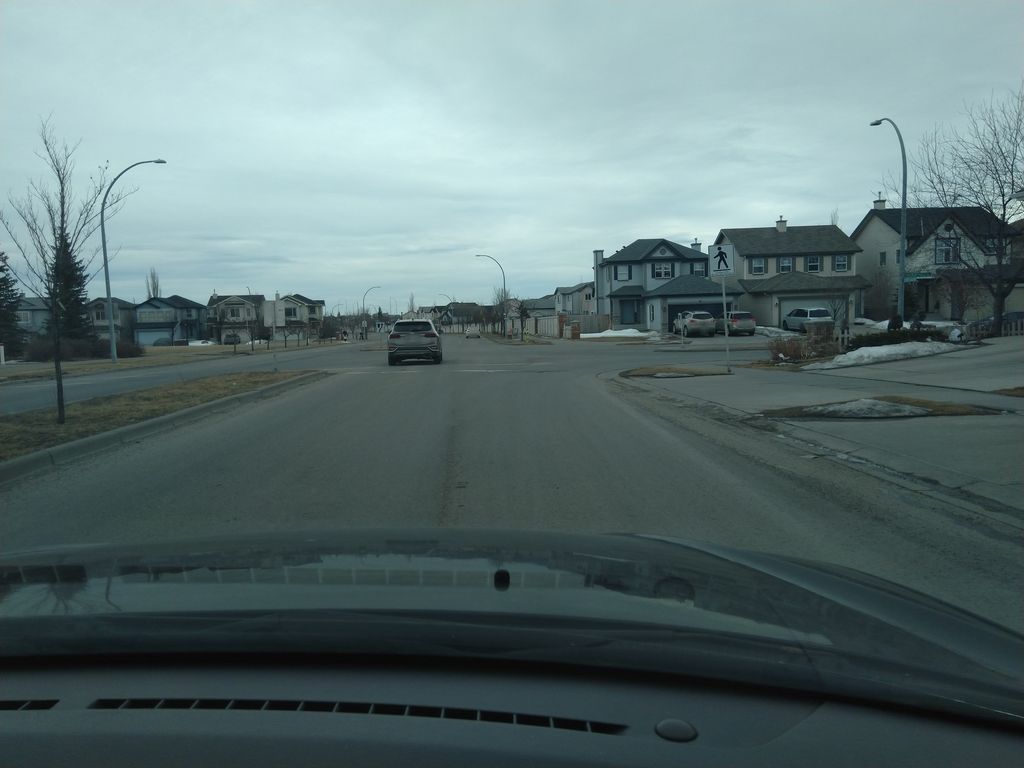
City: calgary